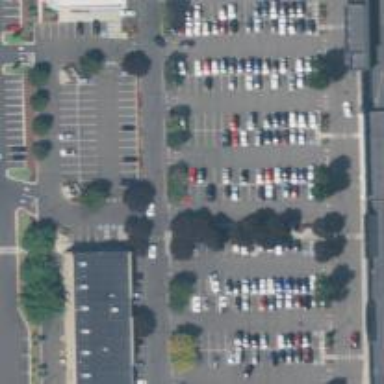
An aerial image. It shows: Parking area.